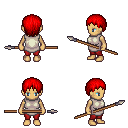
a pixel art fantasy rpg character, female body template, human, tanned skin, white tunic, red pants, red plain hairstyle, spear, four views (front, back, left, right), 2x2 character sprite sheet, small pixel art, hard edges, no anti-aliasing